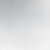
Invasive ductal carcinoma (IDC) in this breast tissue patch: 0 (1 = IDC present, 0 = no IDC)